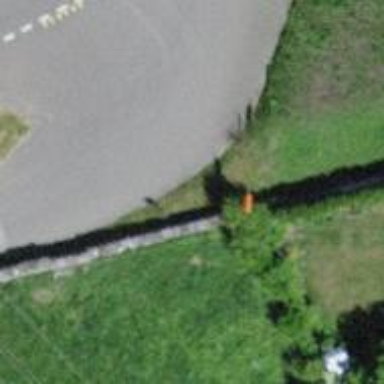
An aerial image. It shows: View of pole with roofed pipeline marker.